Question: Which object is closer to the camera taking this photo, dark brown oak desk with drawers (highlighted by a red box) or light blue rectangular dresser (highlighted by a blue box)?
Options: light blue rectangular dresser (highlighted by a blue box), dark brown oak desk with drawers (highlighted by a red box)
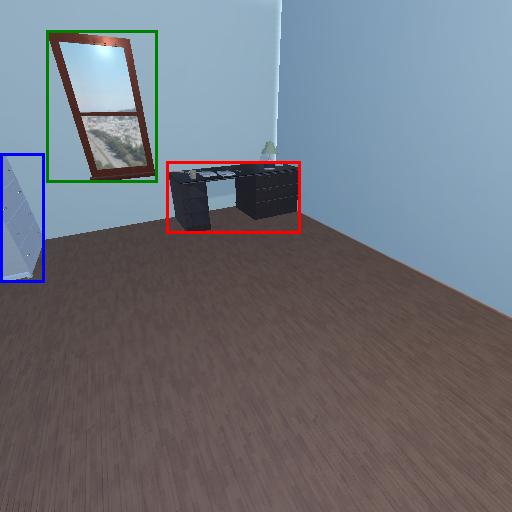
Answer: light blue rectangular dresser (highlighted by a blue box)